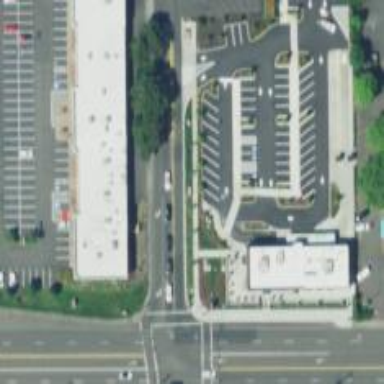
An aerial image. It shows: Parking space.